Field crop: maize
Growth stage: 2
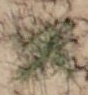
Species: salsola